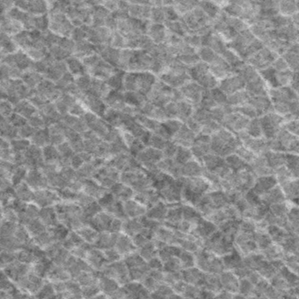
Label: frost